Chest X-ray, PA view. Patient: 66 years old, sex M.
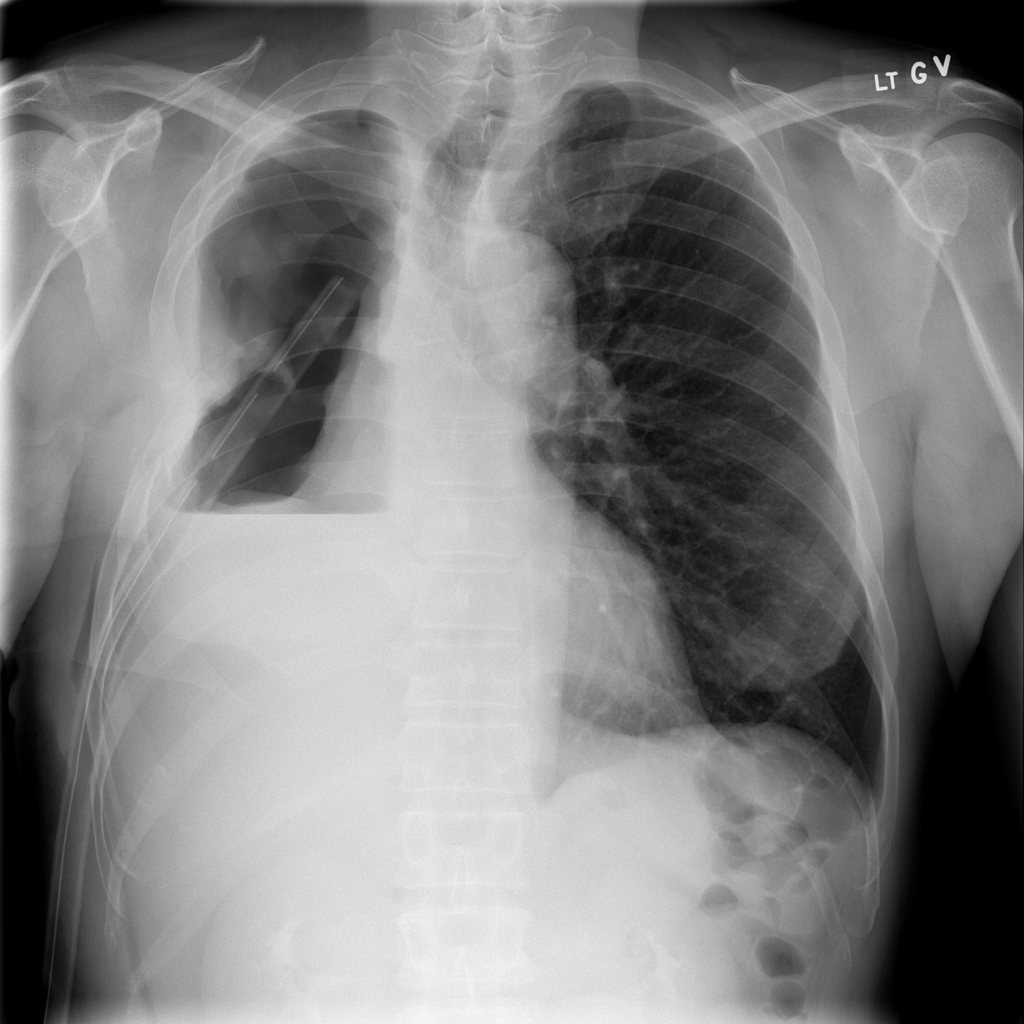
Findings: Emphysema